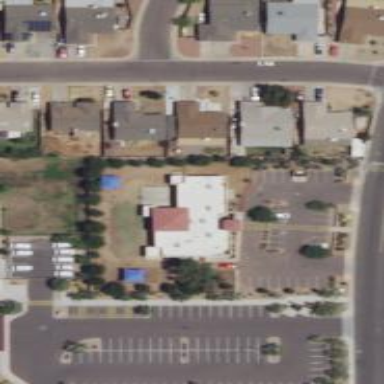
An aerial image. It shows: School.